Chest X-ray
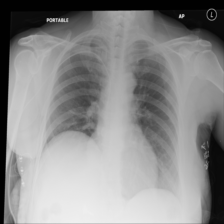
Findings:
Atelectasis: positive
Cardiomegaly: negative
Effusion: negative
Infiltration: negative
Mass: negative
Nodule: negative
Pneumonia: negative
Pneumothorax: negative
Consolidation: negative
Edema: negative
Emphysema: negative
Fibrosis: negative
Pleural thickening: negative
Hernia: negative